Question: I want to add buttons with just an image, i.e. without any text, just iconified button.
This is a class of my button:
'''
package custom.toolbar;
import javafx.scene.control.Button;
class MyButton extends Button {
MyButton() {
getStyleClass().add("my-button");
setMinSize(25, 25);
setMaxSize(25, 25);
}
}
'''
And I have created custom toolbar that derives JavaFX ToolBar.
'''
package custom.toolbar;
import javafx.scene.control.ToolBar;
class MyToolBar extends ToolBar {
MyToolBar() {
getStyleClass().add("my-toolbar");
}
}
'''
CSS file as well:
'''
.my-button {
-fx-background-image: url("../img/icon/open.png");
-fx-background-repeat: no-repeat;
-fx-background-position: center;
-fx-background-size: 16px 16px;
-fx-background-color: transparent;
}
.my-button:hover {
-fx-border-color: lightgray;
-fx-background-color: #ededed;
-fx-border-width: 1px;
-fx-border-radius: 2px;
}
.my-toolbar {
-fx-background-color: lightcyan;
}
'''
And finally Main class itself:
'''
package custom.toolbar;
import javafx.application.Application;
import javafx.geometry.Insets;
import javafx.scene.Scene;
import javafx.scene.layout.AnchorPane;
import javafx.stage.Stage;
public class Main extends Application {
@Override
public void start(Stage primaryStage) throws Exception {
AnchorPane anchorPane = new AnchorPane();
anchorPane.setPadding(new Insets(20));
anchorPane.setStyle("-fx-background-color: white");
MyToolBar myToolBar = new MyToolBar();
for (int i = 0; i < 5; i++)
myToolBar.getItems().add(new MyButton());
anchorPane.getChildren().addAll(myToolBar);
String styleCss = getClass().getResource("/css/my-toolbar.css").toExternalForm();
Scene scene = new Scene(anchorPane);
scene.getStylesheets().add(styleCss);
primaryStage.setScene(scene);
primaryStage.show();
}
}
'''
I am adding 5 buttons on ToolBar. ToolBar's color is lightcyan, this is because I just wanted to highlight so to see the size of the ToolBar.
Here is the screenshot.

As you see the size of the ToolBar is smaller then the size of the all buttons with insets altogether. And I don't know why padding is not working in AnchorPane.
How to fix it?
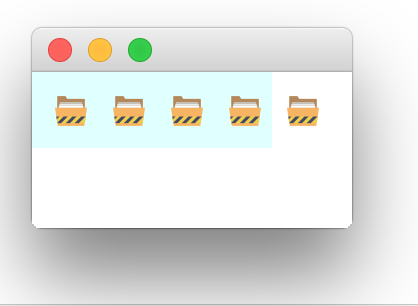
Answer: To fix the size of 'MyToolBar' add the PreferedSize to 'MyButton'
'''
class MyButton extends Button {
MyButton() {
getStyleClass().add("my-button");
setPrefSize(25, 25);
setMinSize(25, 25);
setMaxSize(25, 25);
}
}
'''
The padding only works in the 'AnchorPane' if you anchored the nodes.
For example:
'''
AnchorPane anchorPane = new AnchorPane();
anchorPane.setPadding(new Insets(20));
MyToolBar myToolBar = new MyToolBar();
AnchorPane.setTopAnchor(myToolBar, 0.0);
AnchorPane.setLeftAnchor(myToolBar, 0.0);
anchorPane.getChildren().addAll(myToolBar);
'''